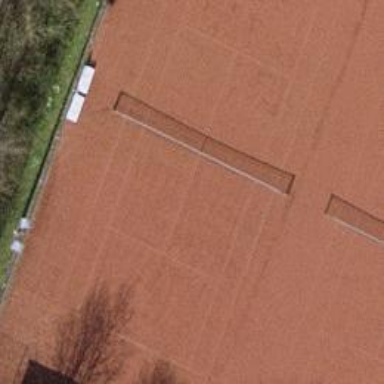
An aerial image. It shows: Tennis court on pitch designated for leisure land.